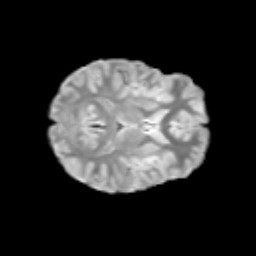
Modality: T2w
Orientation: axial
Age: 13
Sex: female
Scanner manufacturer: siemens
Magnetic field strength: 3 T
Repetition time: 3.8 s
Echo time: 0.07 s